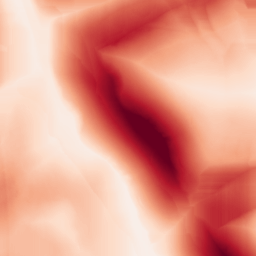
Category: morphological
Decomposition family: morphological_square
Decomposition parameters: operation: gradient
size: 50
Upsampling method: quartic
Upsampling parameters: scale: 8
Upsampling scale: 8